Interaction volume radius: 10 \u00c5
Interaction volume height: 10 \u00c5
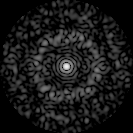
Disorder parameter: 0.8681